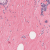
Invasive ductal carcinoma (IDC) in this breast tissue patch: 0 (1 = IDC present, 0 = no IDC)